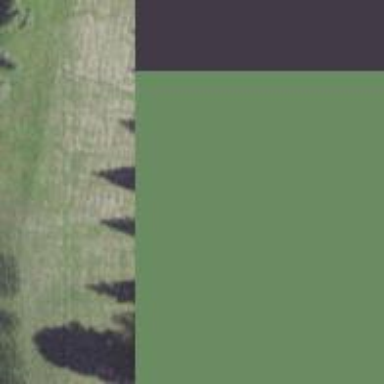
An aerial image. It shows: Row of trees in natural setting.